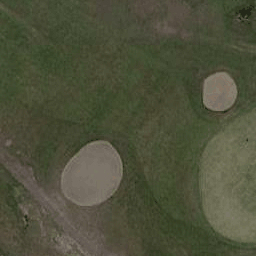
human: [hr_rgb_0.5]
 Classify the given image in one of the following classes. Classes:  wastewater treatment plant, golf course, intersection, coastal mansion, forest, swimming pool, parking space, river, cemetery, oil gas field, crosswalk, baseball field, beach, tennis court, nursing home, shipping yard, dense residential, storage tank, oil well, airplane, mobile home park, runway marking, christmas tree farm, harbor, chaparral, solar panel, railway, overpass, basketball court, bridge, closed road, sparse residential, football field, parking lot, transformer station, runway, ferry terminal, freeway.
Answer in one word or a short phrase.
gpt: golf course